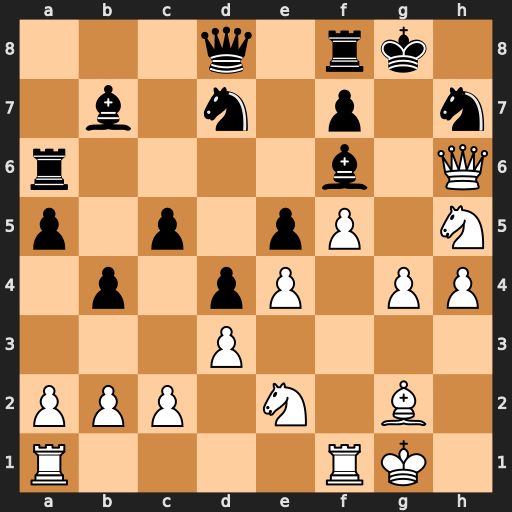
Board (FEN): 3q1rk1/1b1n1p1n/r4b1Q/p1p1pP1N/1p1pP1PP/3P4/PPP1N1B1/R4RK1
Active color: w
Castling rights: -
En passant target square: -
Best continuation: g5 Kh8 g6 fxg6 fxg6